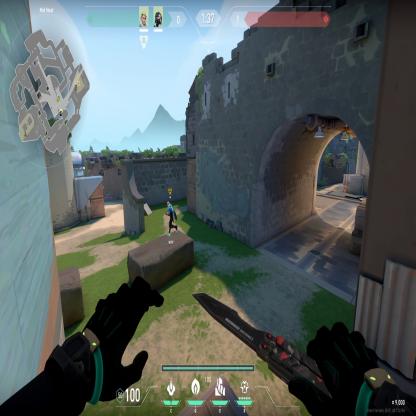
Label: teammate